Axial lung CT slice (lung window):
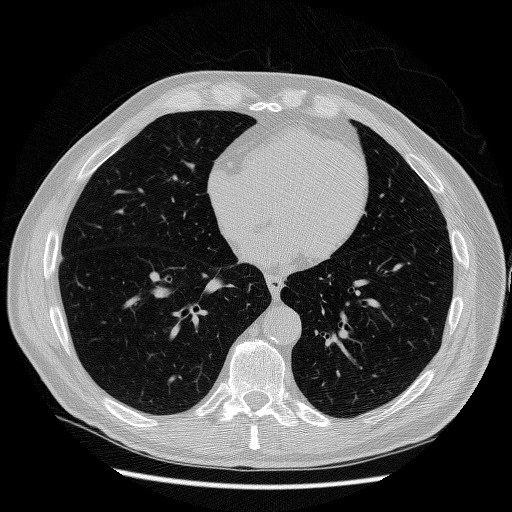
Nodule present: no